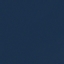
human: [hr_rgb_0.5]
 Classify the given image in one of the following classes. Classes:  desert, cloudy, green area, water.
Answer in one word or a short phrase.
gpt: water